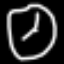
Label: clock